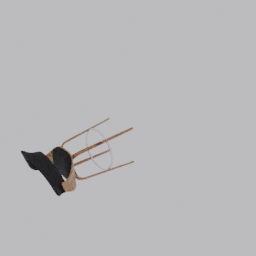
Label: furniture